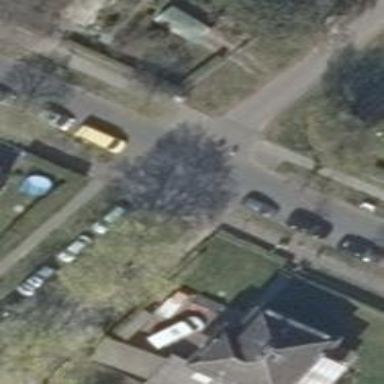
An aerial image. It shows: Footway along the road.